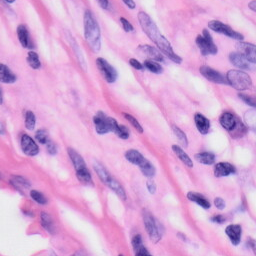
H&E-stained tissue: Skin